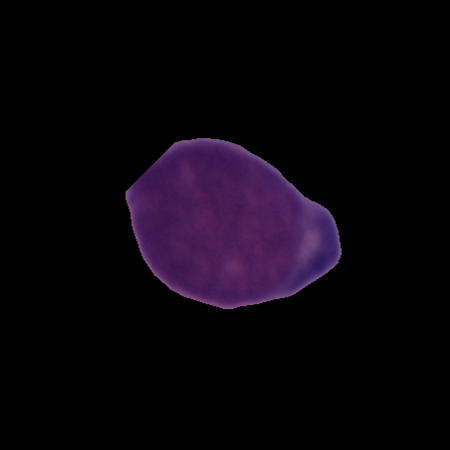
Label: cancer